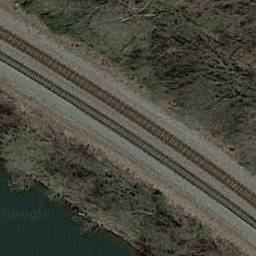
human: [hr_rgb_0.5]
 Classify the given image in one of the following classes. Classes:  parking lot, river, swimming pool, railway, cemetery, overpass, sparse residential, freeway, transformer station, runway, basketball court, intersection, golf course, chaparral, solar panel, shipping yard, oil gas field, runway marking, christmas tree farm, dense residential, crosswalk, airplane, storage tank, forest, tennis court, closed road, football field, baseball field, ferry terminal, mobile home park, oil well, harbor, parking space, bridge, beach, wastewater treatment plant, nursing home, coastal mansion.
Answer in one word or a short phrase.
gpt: railway